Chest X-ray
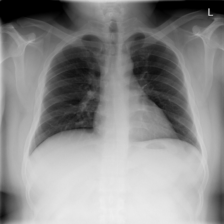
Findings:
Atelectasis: negative
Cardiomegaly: negative
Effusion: negative
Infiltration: negative
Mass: negative
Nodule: negative
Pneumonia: negative
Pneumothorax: negative
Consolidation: negative
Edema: negative
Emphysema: negative
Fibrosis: negative
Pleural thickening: negative
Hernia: negative